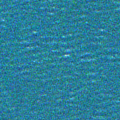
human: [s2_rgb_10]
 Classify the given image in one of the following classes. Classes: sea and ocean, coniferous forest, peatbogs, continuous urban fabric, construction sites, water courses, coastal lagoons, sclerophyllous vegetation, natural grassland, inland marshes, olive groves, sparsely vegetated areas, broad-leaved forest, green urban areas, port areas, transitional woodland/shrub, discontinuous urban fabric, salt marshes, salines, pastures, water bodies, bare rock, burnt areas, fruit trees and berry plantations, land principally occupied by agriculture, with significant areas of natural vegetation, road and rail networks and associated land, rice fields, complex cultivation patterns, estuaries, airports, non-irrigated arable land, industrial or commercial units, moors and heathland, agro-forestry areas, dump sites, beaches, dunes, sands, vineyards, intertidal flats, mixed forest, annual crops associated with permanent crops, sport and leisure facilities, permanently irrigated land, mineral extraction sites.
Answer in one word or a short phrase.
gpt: sea and ocean